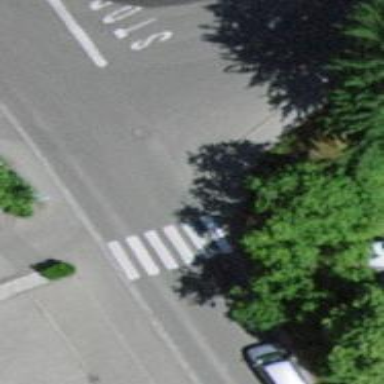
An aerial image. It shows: Uncontrolled zebra crossing with white markings on the road.